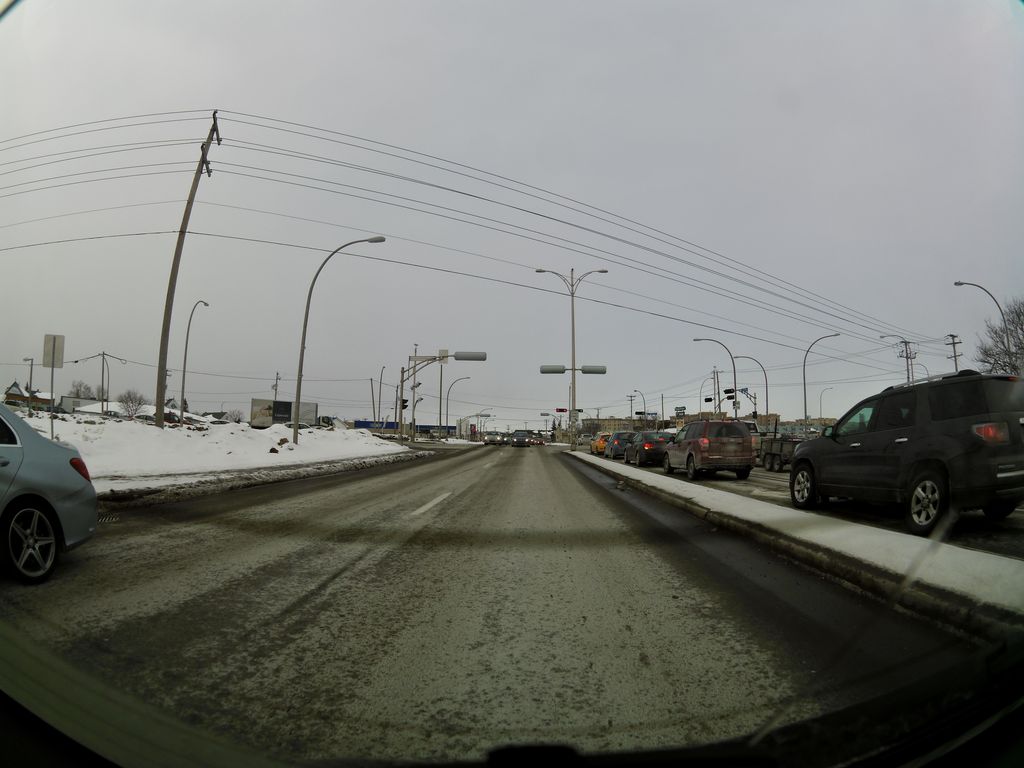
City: ottawa-gatineau